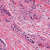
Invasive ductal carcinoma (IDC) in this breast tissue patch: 1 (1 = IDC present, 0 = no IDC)